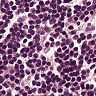
Metastatic tissue present: no